Question: I have visual studio 2013 Ultimate Update 4 plus Web Essentials installed and updated.
I download bootstrap V3.3.1 source I copied the css, js, fonts and less folder to visual studio.
Now I want to compile all .less files after my edits there to overwrite the bootstrap.css file, I selected all files in solution explorer and right click but all Web Essentials menu items disabled.
What are the steps I should follow to compile all files to .css file or should I use a different tool than Web Essentials?

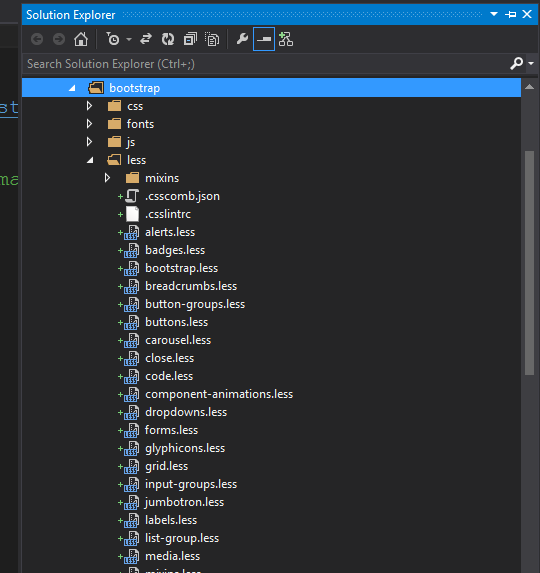
Answer: For the record the current Web Essentials will re-compile any compiled files when edits occur, including non CSS generating files like variables.less. You just need to manually edit them the first time to put them into this mode. For example the procedure for new projects which want to re-brand Bootstrap variables is:
1. Make sure the current Web Essentials Visual Studio package is installed.
2. Add the Bootstrap Source NuGet package to the site.
3. Manually edit the files you want automatically generated normally, e.g. /Content/bootstrap/bootstrap.less and theme.less. When you save the first compilation will occur, generating .css and min.css as related items in the Solution Explorer.
4. Now when you edit related files (e.g. variables.less to do branding) the compiled bootstrap and theme CSS is automatically updated during build.
The only dirty part about this is the first time you have to edit the original source, changing the timestamp. Hopefully that does not cause problems with updates to the NuGet package in the future.
There is an open issue in the Web Essentials project about this. One simple solution is to get the context menu option to do it manually the first time, the other is a permanent setting on the file in Visual Studio, such as the build action or custom tool action.
<URL>
You can change the behaviour of recompilation in the Visual Studio "Tools - Options - Web Essentials - LESS" settings.